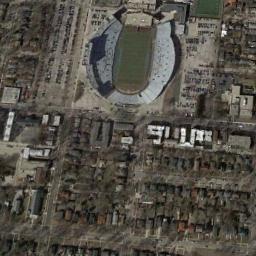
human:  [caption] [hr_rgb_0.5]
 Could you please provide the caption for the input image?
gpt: The stadium is next to some buildings and parking lot .

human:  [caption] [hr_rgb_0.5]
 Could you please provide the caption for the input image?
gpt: This stadium has seats on two sides only .

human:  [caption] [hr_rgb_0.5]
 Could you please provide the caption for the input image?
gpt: Many buildings are next to the stadium .

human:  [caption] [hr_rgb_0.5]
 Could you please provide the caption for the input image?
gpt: Oval stadium surrounded by residential areas .

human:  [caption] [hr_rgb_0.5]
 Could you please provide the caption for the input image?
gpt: There are many buildings around the stadium .